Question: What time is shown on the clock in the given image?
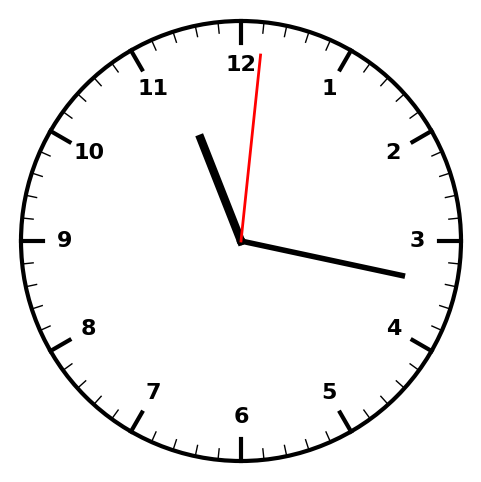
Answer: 11:17:01